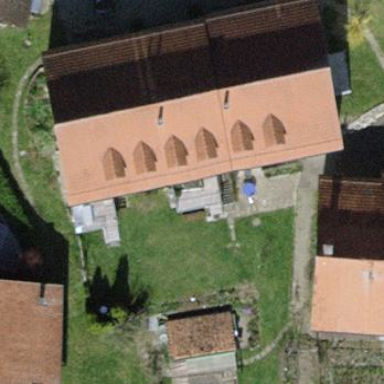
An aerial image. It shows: Terrace building with gabled roof.